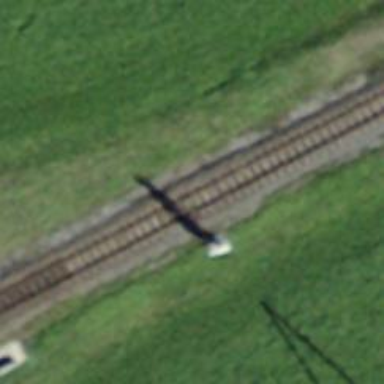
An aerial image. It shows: Railway signal.